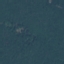
Label: Forest